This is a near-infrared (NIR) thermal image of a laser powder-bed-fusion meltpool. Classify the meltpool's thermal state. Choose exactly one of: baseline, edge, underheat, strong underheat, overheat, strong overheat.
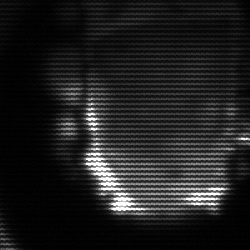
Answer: baseline